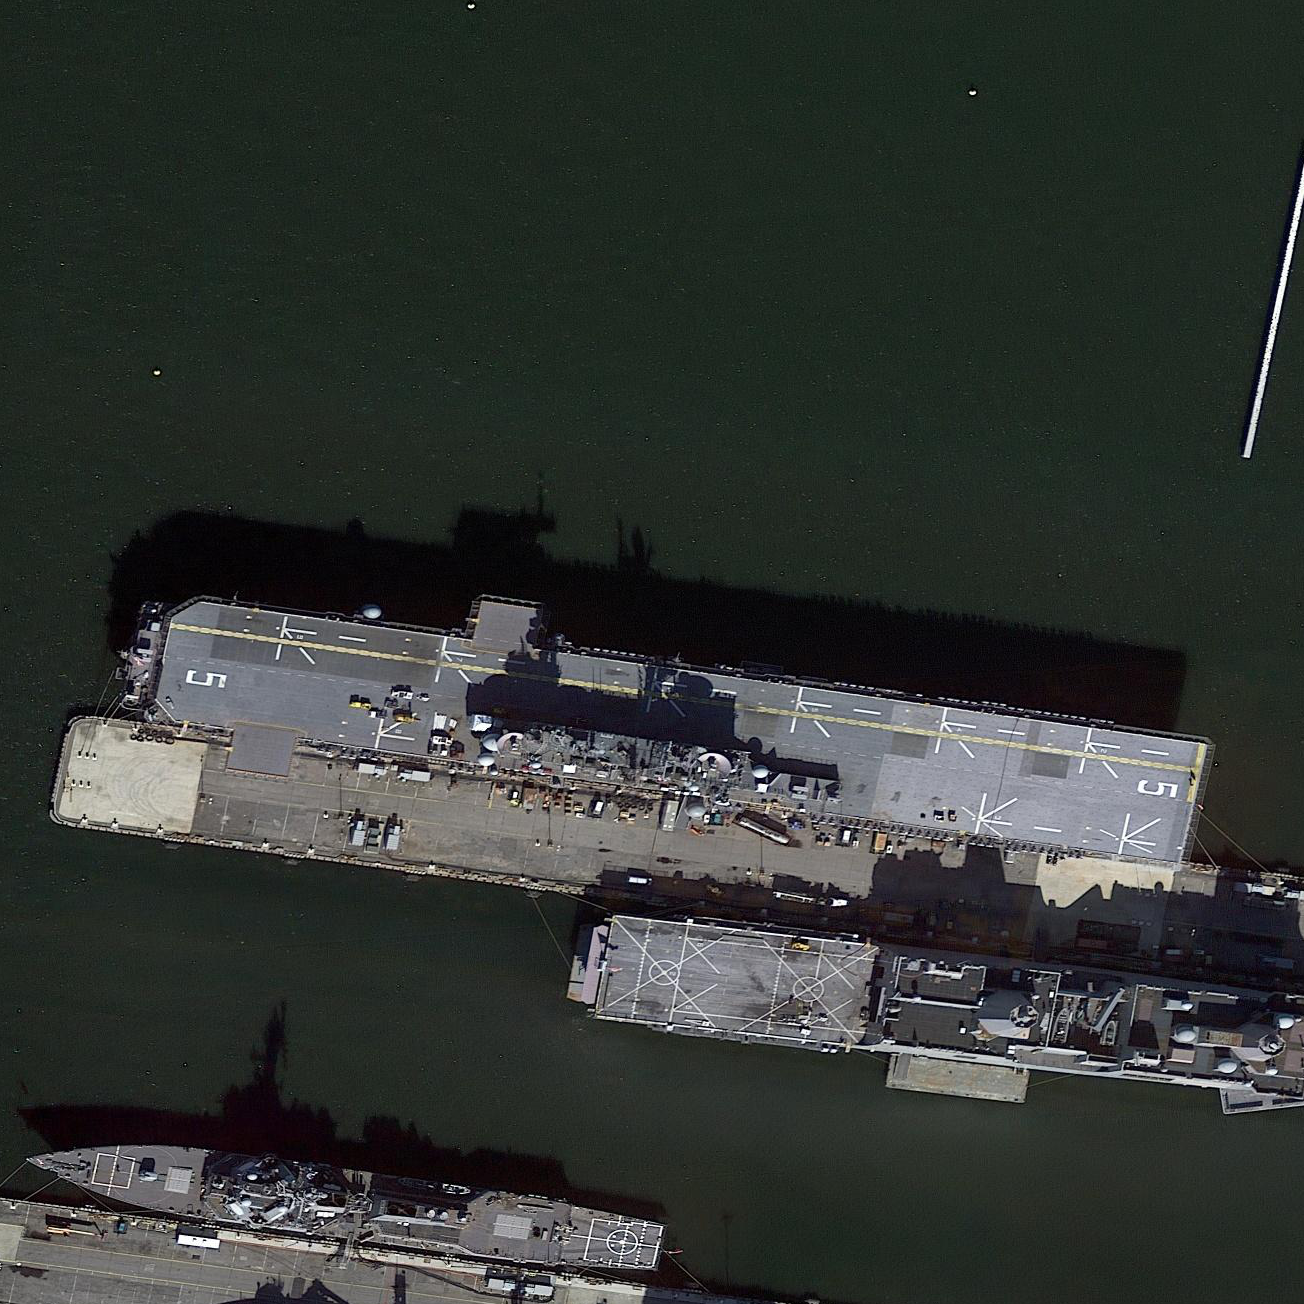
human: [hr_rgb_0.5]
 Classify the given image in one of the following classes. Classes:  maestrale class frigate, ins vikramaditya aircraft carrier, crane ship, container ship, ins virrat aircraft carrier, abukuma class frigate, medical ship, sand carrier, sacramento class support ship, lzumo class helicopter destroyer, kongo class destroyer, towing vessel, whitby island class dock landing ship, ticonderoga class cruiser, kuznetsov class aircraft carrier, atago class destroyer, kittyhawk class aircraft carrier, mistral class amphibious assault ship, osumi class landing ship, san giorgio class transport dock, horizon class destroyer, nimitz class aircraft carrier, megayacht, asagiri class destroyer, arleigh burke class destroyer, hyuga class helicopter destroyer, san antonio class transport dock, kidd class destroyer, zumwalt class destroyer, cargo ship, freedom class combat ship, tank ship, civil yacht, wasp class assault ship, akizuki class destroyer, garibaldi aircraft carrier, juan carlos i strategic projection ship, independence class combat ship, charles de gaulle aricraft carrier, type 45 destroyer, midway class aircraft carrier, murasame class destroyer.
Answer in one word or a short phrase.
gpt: Wasp class assault ship